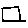
Label: square